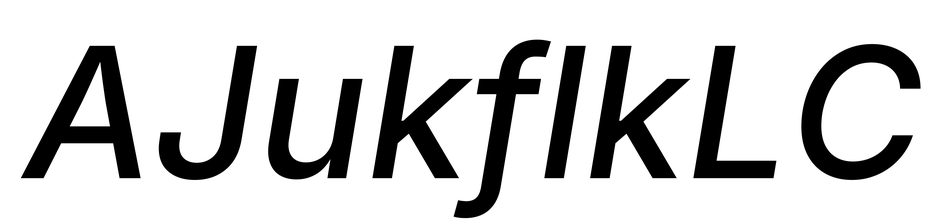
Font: Inter-Italic_Medium_Italic